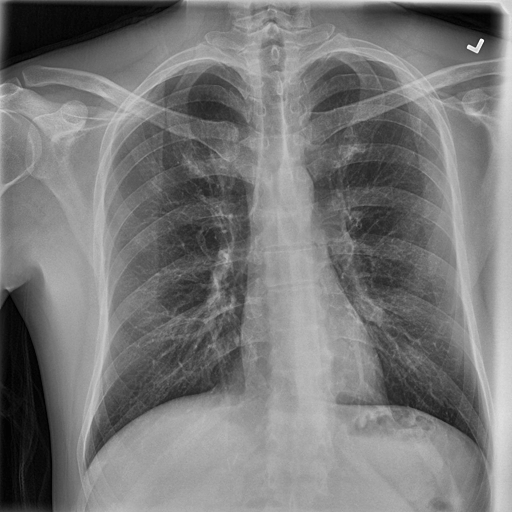
Finding: NORMAL